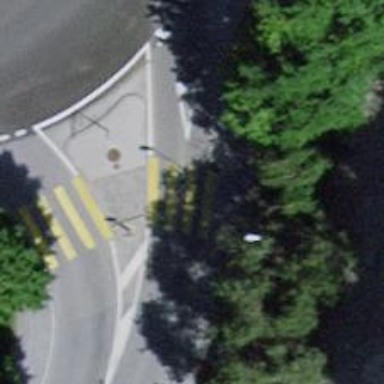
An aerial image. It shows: Marked road crossing.